Interaction volume radius: 5 \u00c5
Interaction volume height: 50 \u00c5
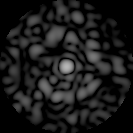
Disorder parameter: 0.8301